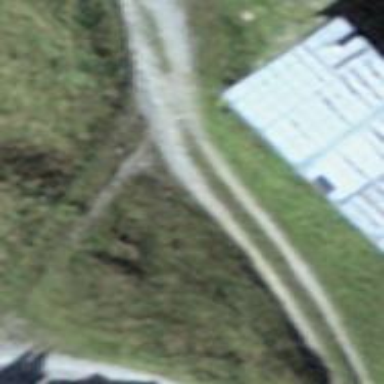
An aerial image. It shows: Gravel track with grade2 tracktype.